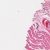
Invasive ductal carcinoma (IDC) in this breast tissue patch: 0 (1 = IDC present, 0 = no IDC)